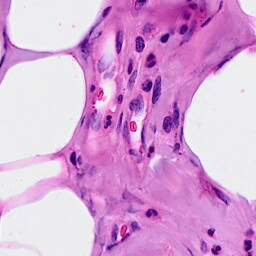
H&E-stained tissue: Breast